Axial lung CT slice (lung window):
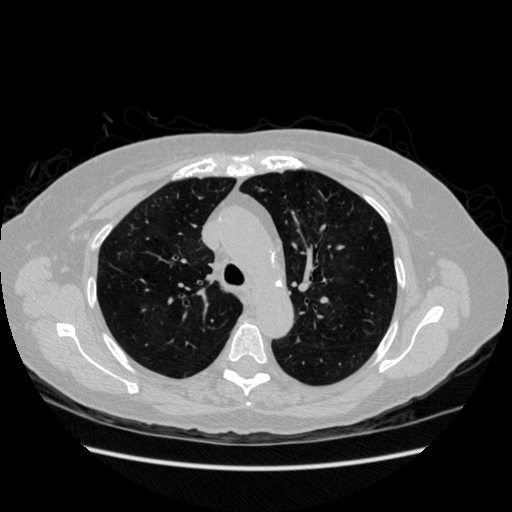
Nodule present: no